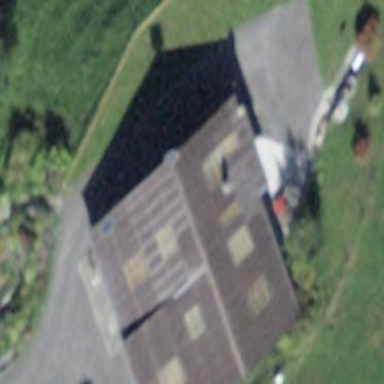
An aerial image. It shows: Cabin.